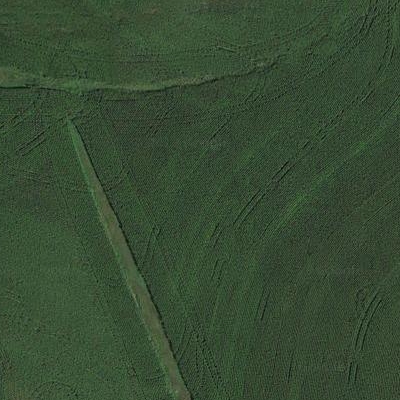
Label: bField